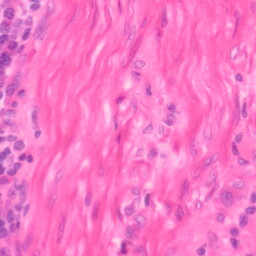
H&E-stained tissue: Colon